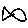
Label: fish